Question: Looking to register all the Data Sources in a subscription/account but the option for "Azure (Multiple Sources)" is missing. As are other sources (HIVE, SAP, AWS S3).
Why would this be the case?

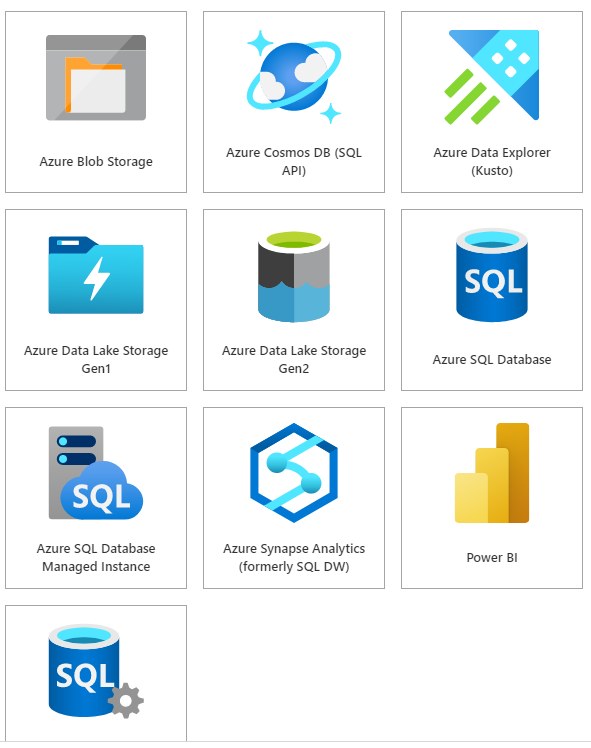
Answer: > Unfortunately, Azure Purview does not support (HIVE, SAP, AWS S3) as data sources.
Azure Purview supports the following data sources:
- SQL server on-premises- Azure Data Lake Storage Gen1- Azure Data Lake Storage Gen2- Azure Blob Storage- Azure Data Explorer- Azure SQL DB- Azure SQL DB Managed Instance- Azure Synapse Analytics (formerly SQL DW)- Azure Cosmos DB- Power BI
<URL>
I would suggest you to provide feedback on the same:
<URL>
All of the feedback you share in these forums will be monitored and reviewed by the Microsoft engineering teams responsible for building Azure.